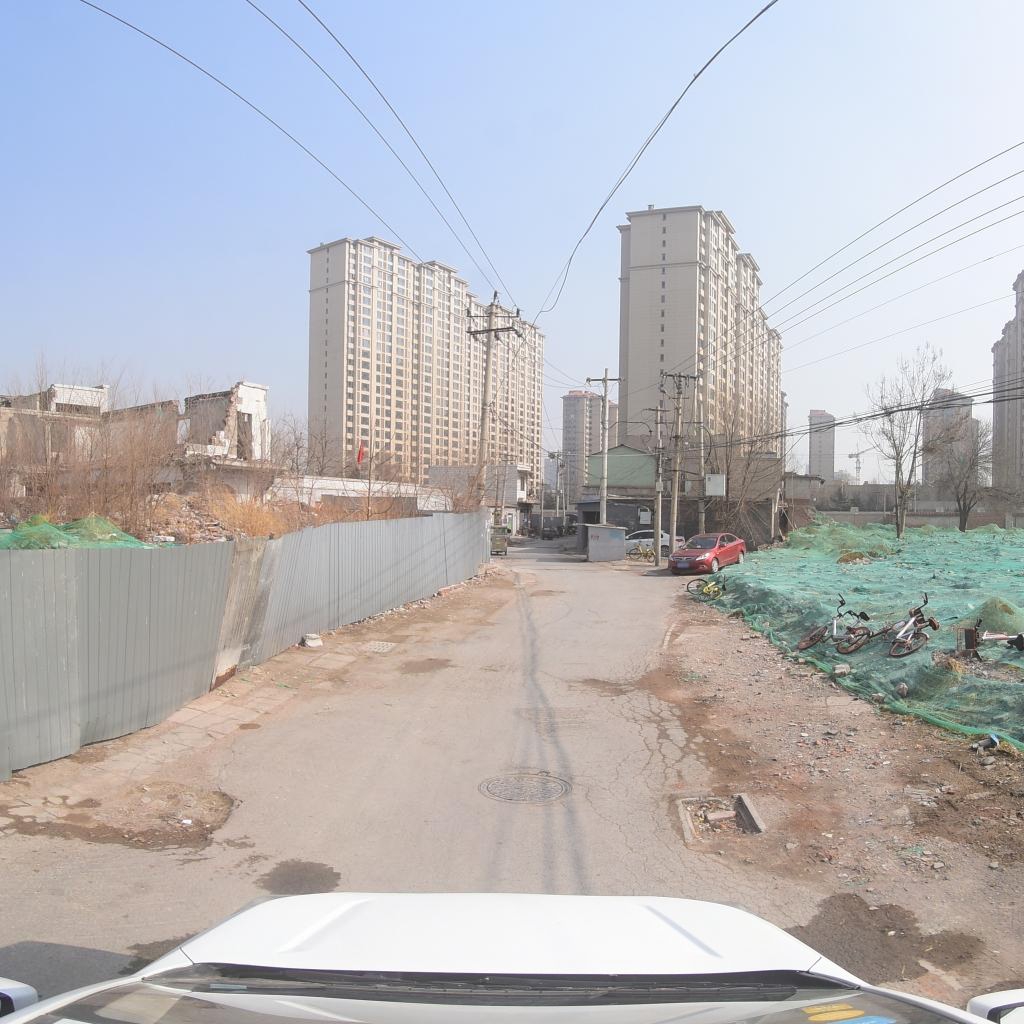
Region: Fengtai
Road damage annotations: pothole, manhole cover, alligator crack